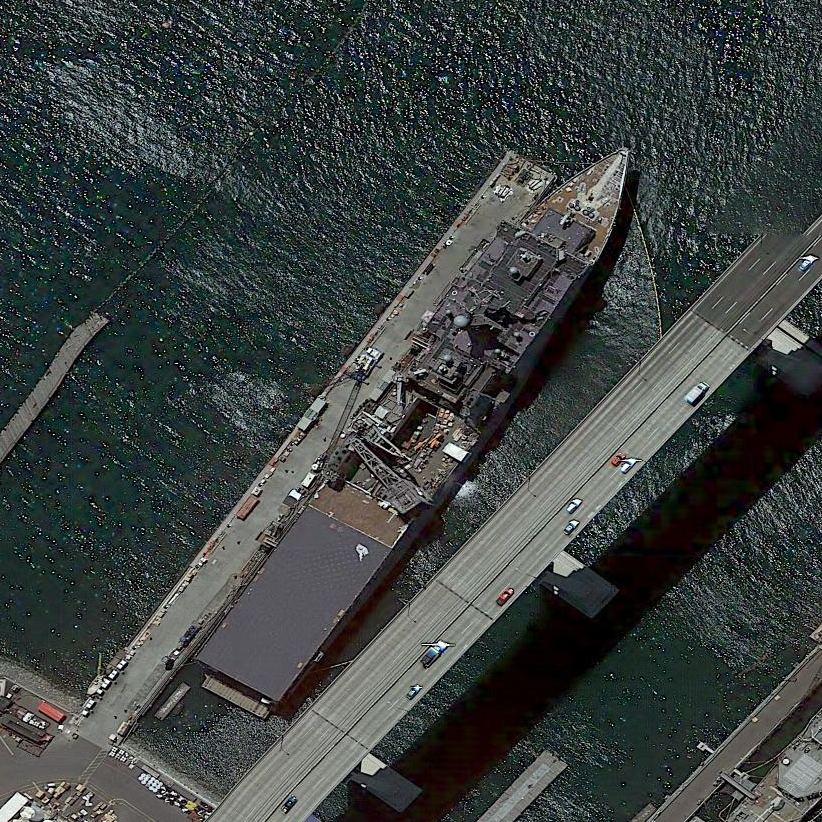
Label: Whitby_Island-class_dock_landing_ship